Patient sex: M
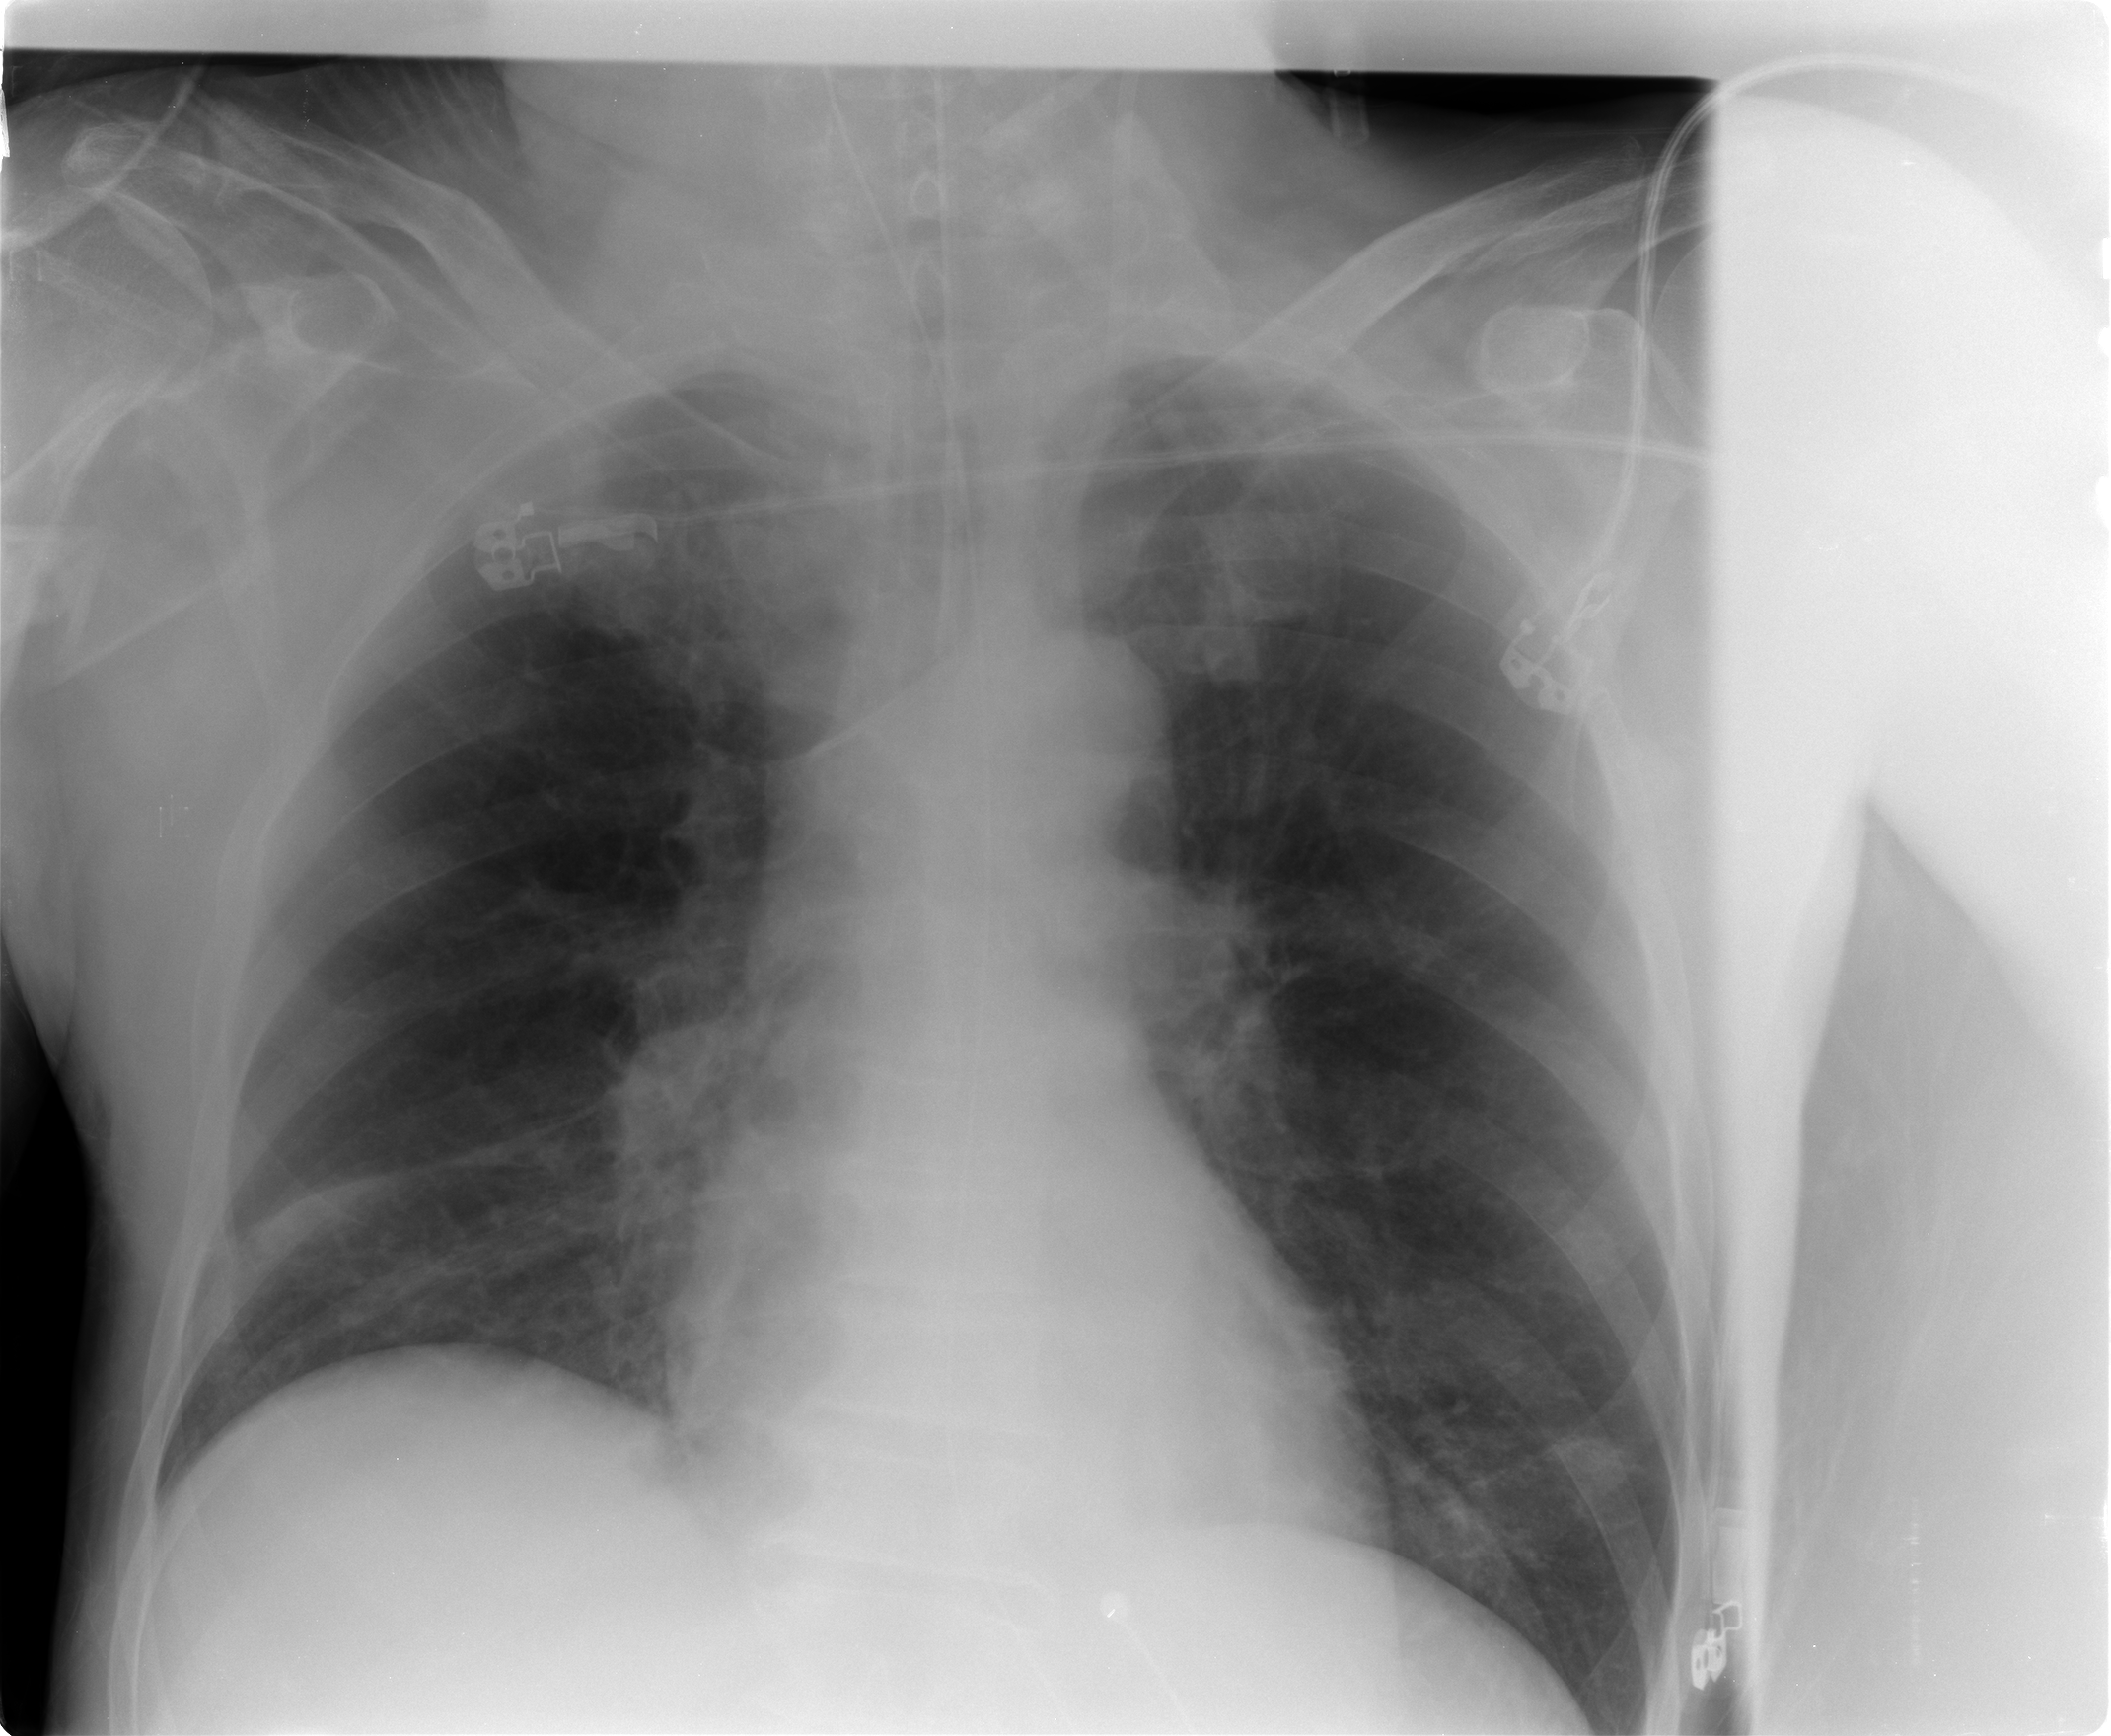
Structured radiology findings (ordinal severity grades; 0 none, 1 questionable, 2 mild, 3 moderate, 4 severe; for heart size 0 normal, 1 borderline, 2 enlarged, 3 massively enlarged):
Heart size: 0
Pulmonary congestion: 2
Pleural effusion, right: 0
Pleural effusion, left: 0
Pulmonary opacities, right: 1
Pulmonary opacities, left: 1
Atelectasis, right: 2
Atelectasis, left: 1